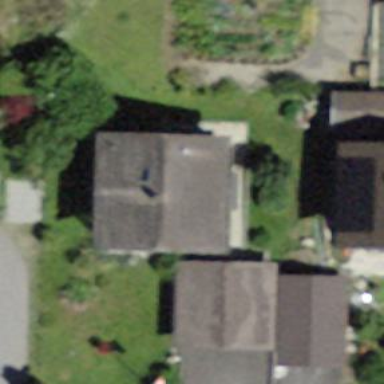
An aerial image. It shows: Detached building.